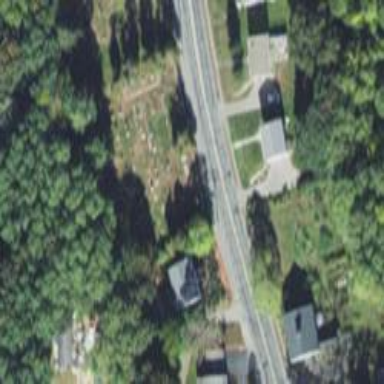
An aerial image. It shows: Cemetery with historical significance.